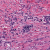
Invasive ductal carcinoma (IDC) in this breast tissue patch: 1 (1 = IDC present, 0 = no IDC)